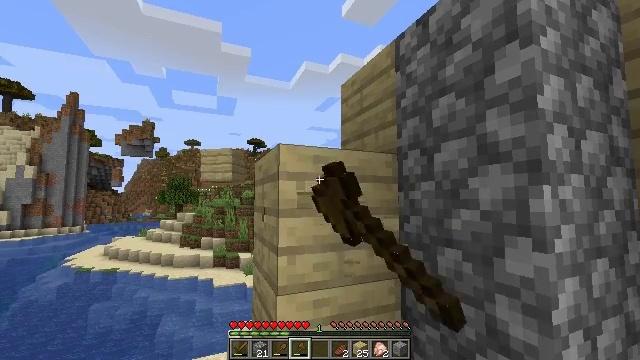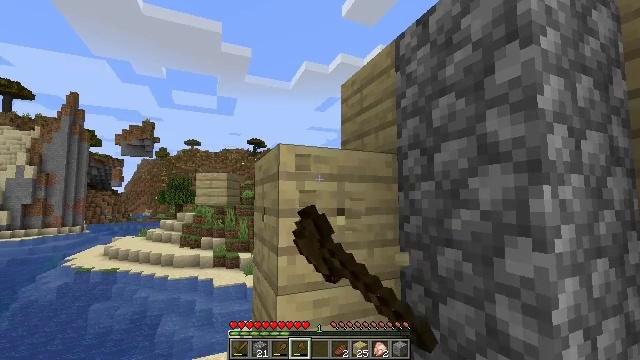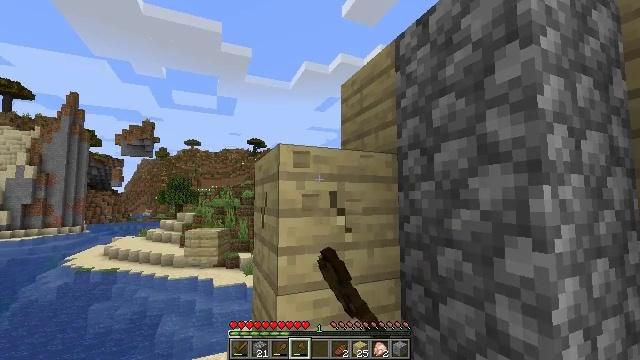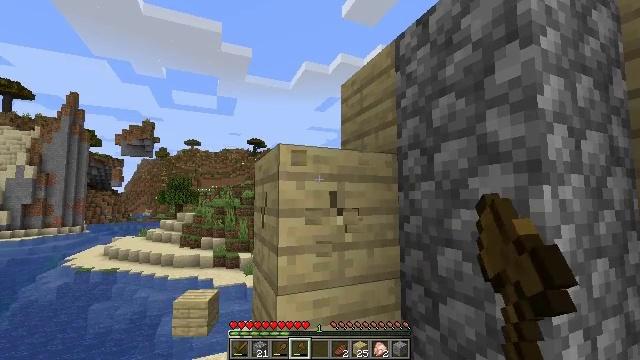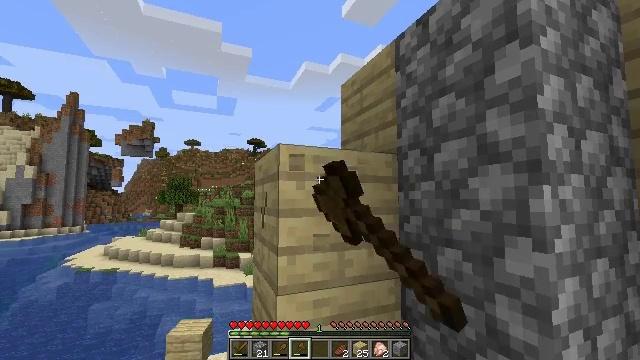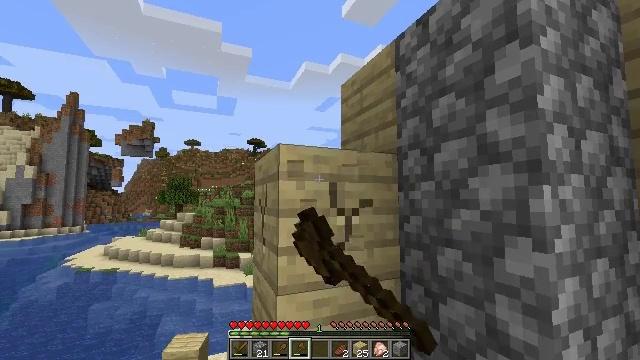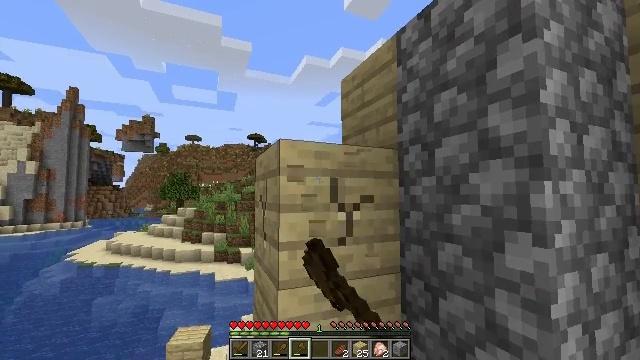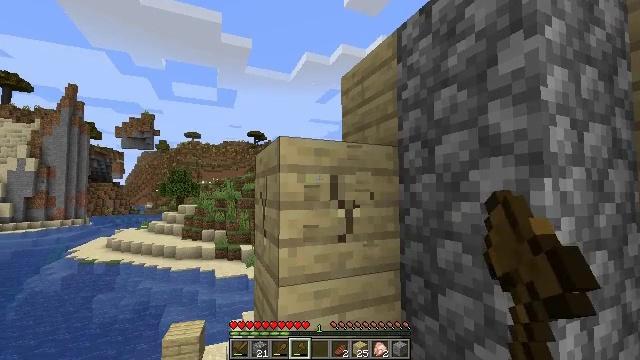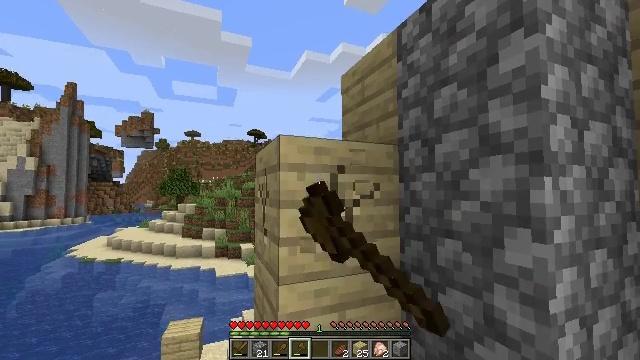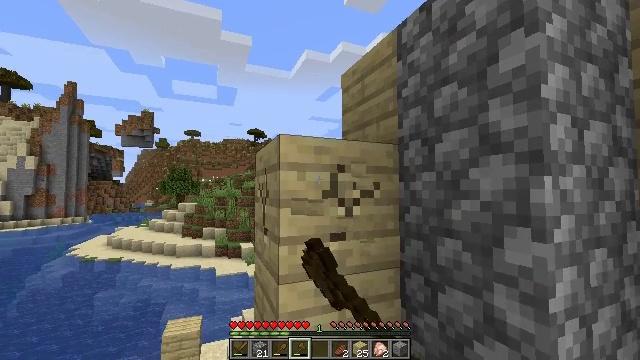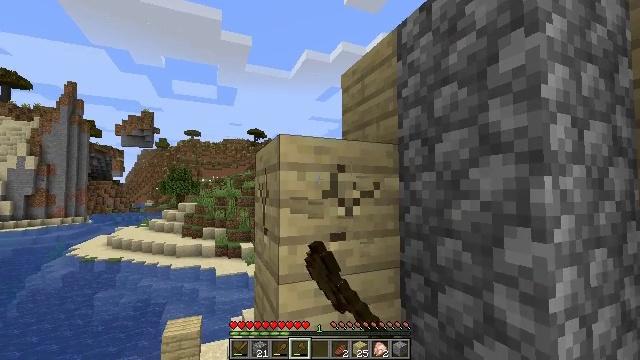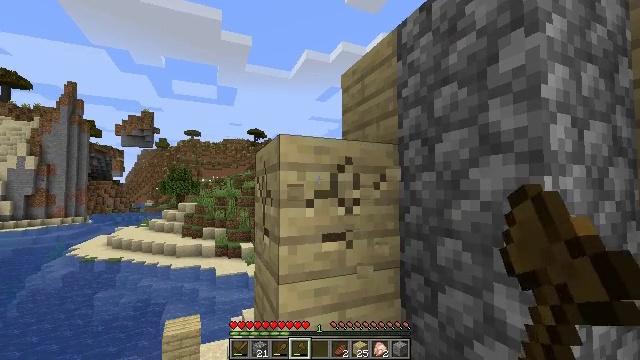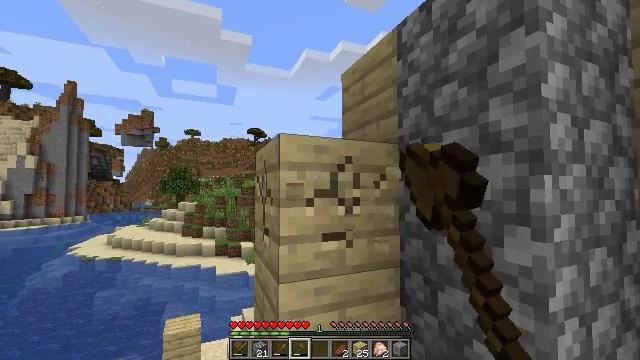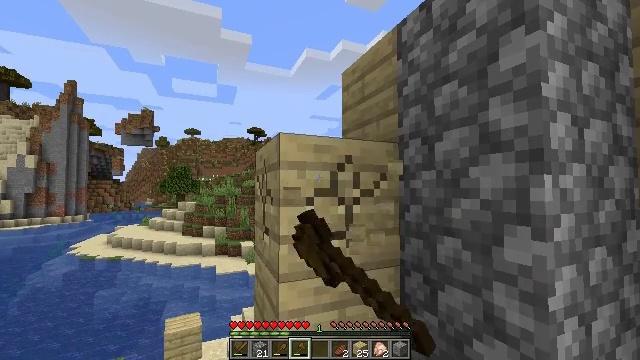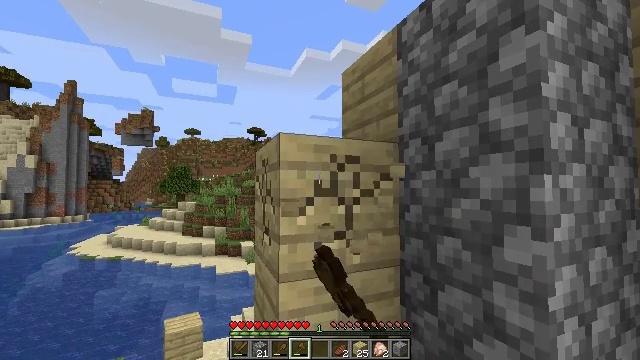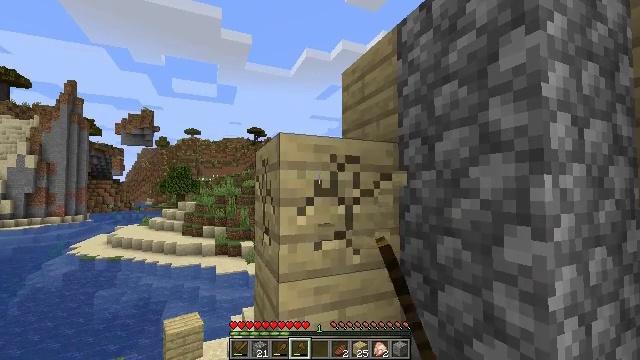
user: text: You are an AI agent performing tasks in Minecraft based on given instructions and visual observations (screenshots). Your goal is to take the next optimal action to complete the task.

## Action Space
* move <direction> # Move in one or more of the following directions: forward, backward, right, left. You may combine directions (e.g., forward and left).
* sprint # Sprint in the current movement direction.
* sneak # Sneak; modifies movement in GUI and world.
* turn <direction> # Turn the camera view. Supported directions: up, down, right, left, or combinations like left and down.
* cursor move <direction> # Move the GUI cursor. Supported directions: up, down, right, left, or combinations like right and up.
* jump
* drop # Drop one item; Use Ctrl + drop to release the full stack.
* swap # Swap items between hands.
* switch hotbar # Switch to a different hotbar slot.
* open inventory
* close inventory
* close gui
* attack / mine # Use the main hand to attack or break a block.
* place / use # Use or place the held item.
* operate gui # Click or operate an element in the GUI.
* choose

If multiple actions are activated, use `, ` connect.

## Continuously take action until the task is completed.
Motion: motion action
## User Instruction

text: Gather some birch planks.
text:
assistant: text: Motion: attack / mine
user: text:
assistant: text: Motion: attack / mine
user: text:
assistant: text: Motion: attack / mine
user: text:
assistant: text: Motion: attack / mine
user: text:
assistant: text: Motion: attack / mine
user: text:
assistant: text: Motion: turn down, attack / mine
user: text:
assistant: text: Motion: attack / mine
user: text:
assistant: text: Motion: attack / mine
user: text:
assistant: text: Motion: attack / mine
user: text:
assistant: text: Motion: attack / mine
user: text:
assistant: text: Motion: attack / mine
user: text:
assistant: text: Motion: attack / mine
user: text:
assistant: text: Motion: attack / mine
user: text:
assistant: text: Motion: attack / mine
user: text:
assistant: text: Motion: attack / mine
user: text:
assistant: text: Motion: attack / mine
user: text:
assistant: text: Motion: attack / mine
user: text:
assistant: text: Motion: attack / mine
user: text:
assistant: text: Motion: attack / mine
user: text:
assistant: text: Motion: attack / mine
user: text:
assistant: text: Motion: attack / mine
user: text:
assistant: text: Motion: attack / mine
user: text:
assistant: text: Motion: attack / mine
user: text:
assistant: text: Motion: attack / mine
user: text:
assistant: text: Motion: attack / mine
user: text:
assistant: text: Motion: attack / mine
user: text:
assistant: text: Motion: attack / mine
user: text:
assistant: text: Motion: attack / mine
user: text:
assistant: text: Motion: attack / mine
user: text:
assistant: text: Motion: attack / mine